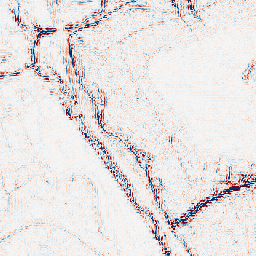
Category: wavelet
Decomposition family: wavelet_dwt
Decomposition parameters: wavelet: db2
level: 2
Upsampling method: quintic
Upsampling parameters: scale: 4
Upsampling scale: 4